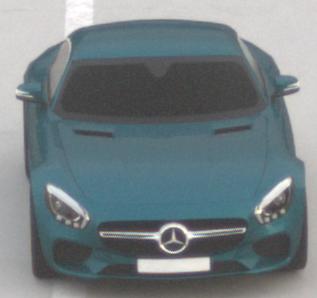
Make: Mercedes-Benz
Model: AMG GT Coupé
Detailed model: AMG GT (190) Coupé
Model produced from: 2014/10
Model produced until: 2017/01
Doors: 2
Color: blue
Road condition: dry road
Daytime: sunrise or sunset
Contrast: low contrast